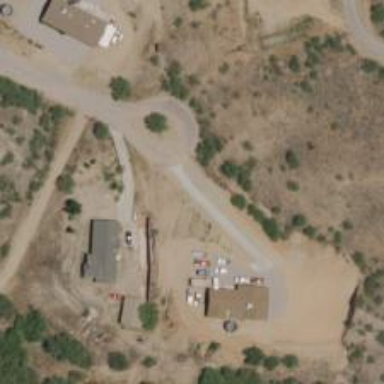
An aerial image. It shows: Driveway leading to service road.